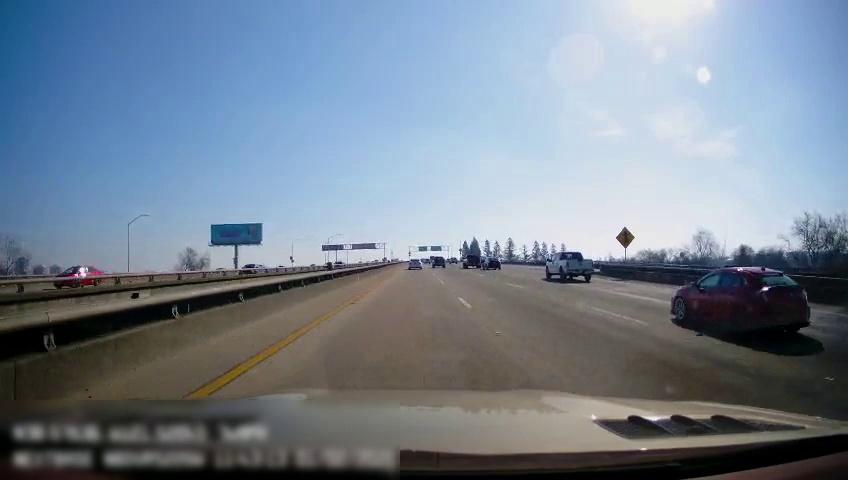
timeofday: Day
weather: Sunny
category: Drivable Space
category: Vehicles | Car
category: Vehicles | Car
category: Drivable Space
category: Vehicles | Car
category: Vehicles | Car
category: Vehicles | Truck
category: Vehicles | Truck
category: Vehicles | Truck
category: Vehicles | Car
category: Lanes | Current Lane
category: Lanes | Current Lane
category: Lanes | Current Lane
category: Lanes | Alternate Lane
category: Traffic | Signs
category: Traffic | Signs
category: Traffic | Signs
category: Traffic | Signs